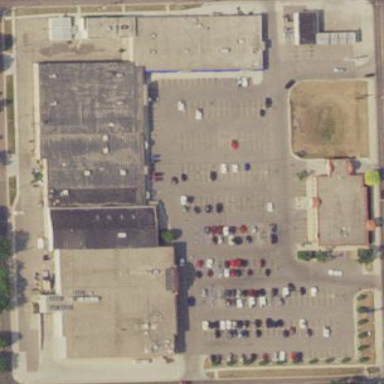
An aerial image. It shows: Retail area.